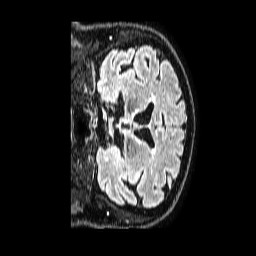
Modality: FLAIR
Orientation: coronal
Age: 57
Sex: male
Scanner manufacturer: philips
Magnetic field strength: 1.5 T
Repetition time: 4.8 s
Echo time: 0.3 s